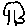
Label: tree